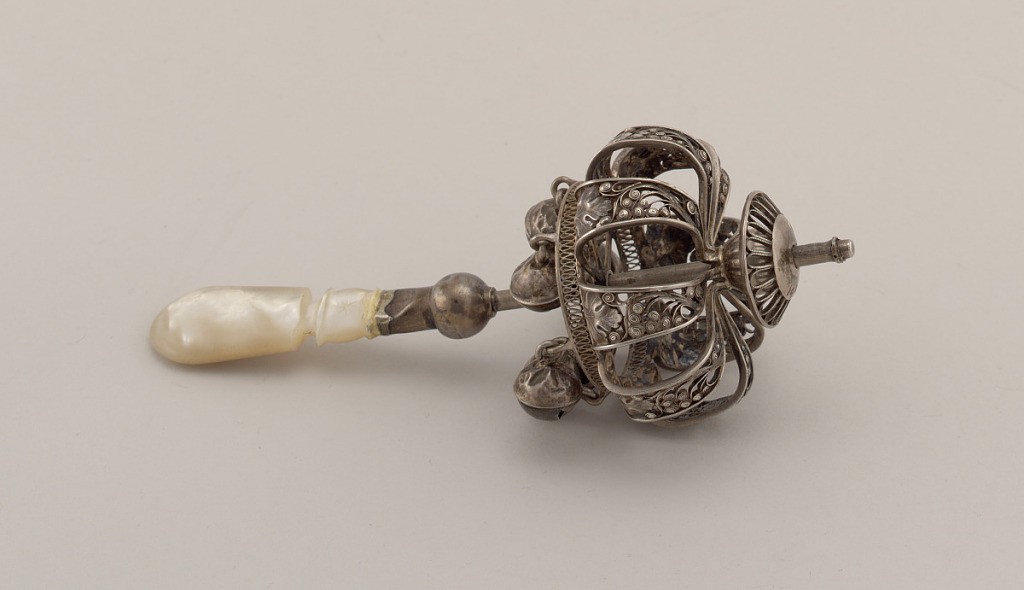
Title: Baby Rattle
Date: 18th century
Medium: silver, mother-of-pearl
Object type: rattle
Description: Open cage formed of eight silver filigree straps featuring delicate scroll and leaf motifs on each, straps attached to ball above, which rotates and slides up and down central post; attached to base of cage is circular, filigree frame, beneath which hang 6 bells on links (five bells are unadorned; a sixth, which is evidently a replacement, features leaf motifs); 6 structural spokes extend inward from links to ring attached to central post; small domed disc with filigree work situated above cage, which also rotates and slides up and down post; stationary ball near bottom of post prevents cage from sliding further down; attached to fixed ball and post is a flat pearl handle with incised star on front and reverse.